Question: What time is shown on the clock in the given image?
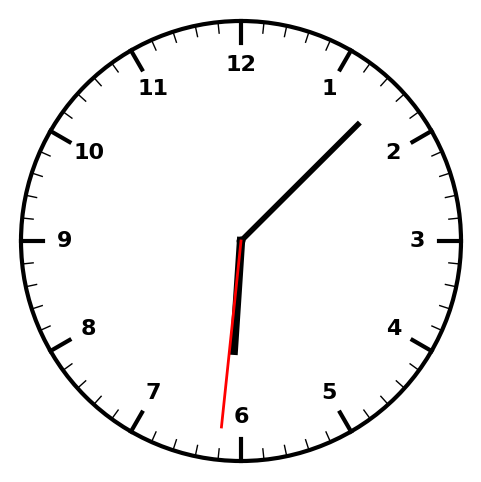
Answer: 06:07:31